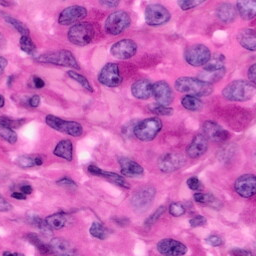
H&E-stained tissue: Pancreatic